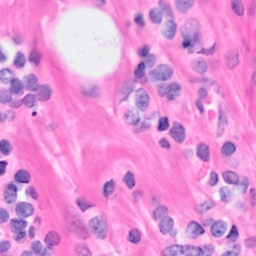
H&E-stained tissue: Breast